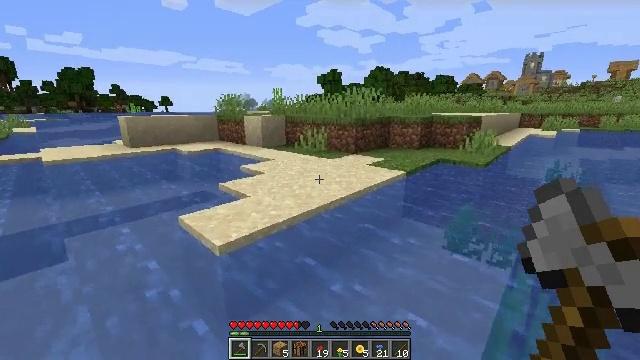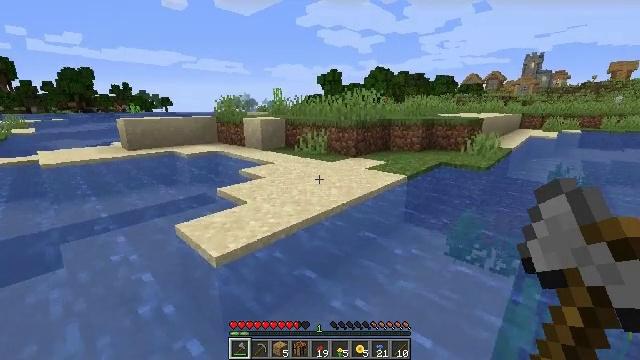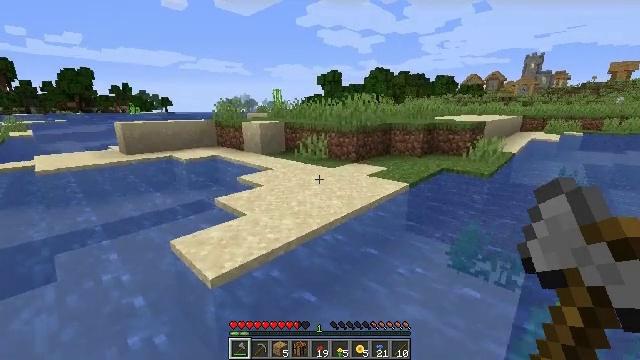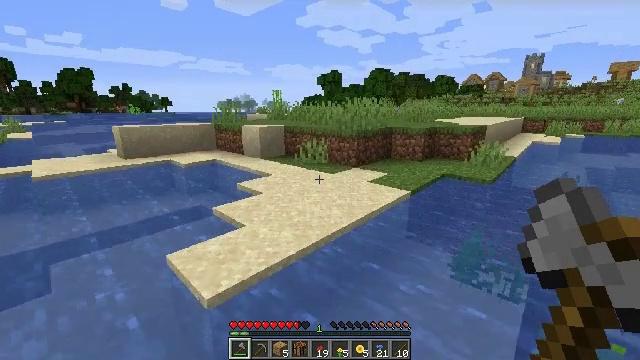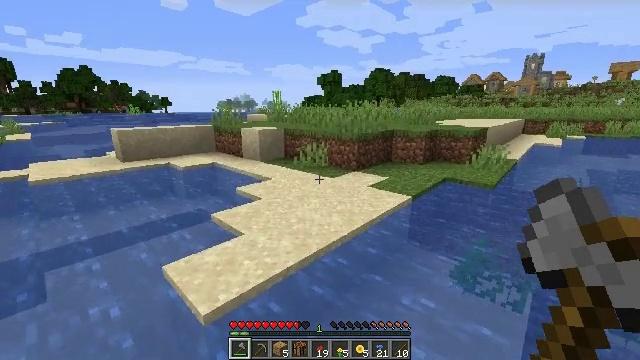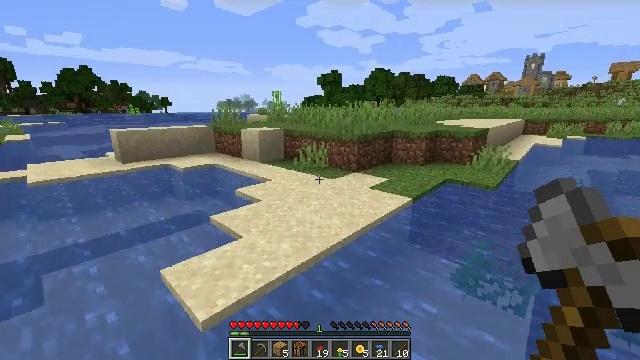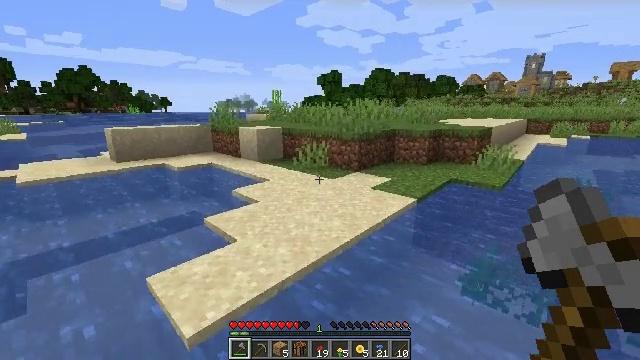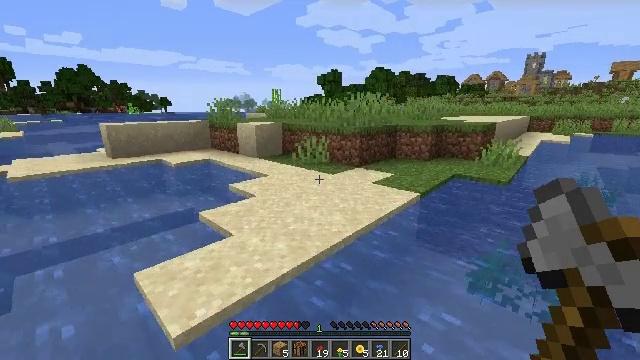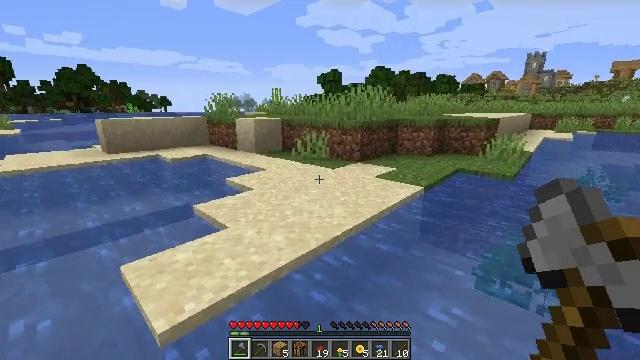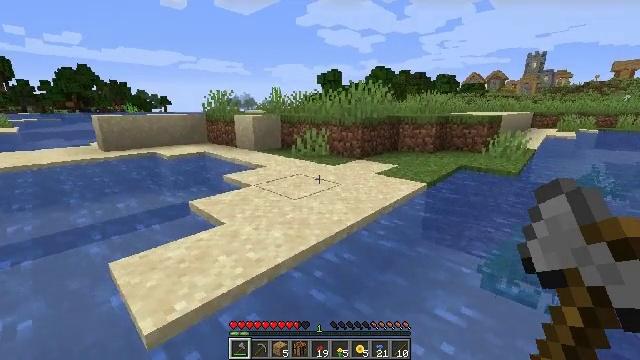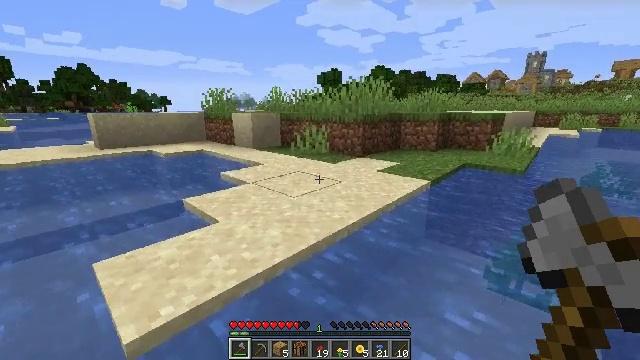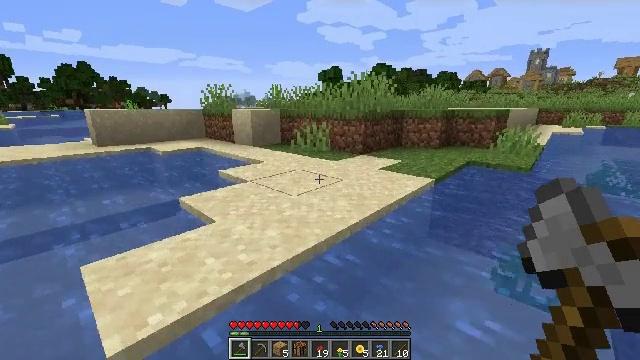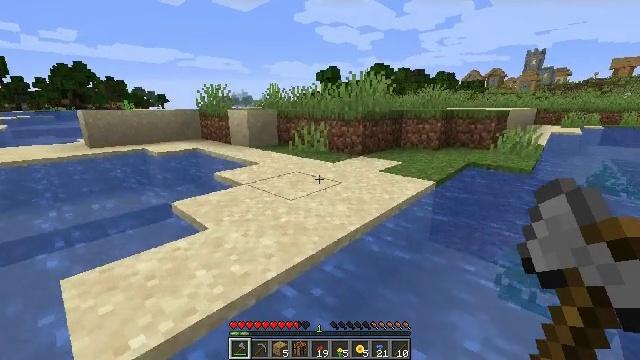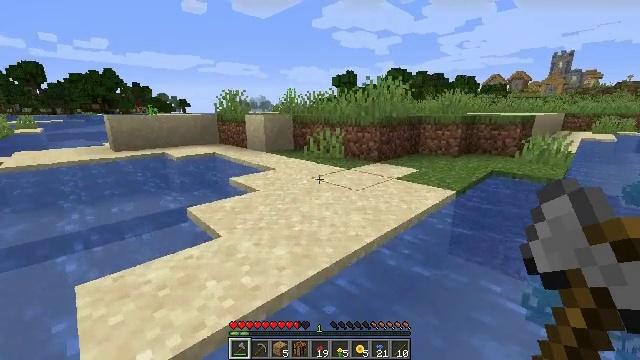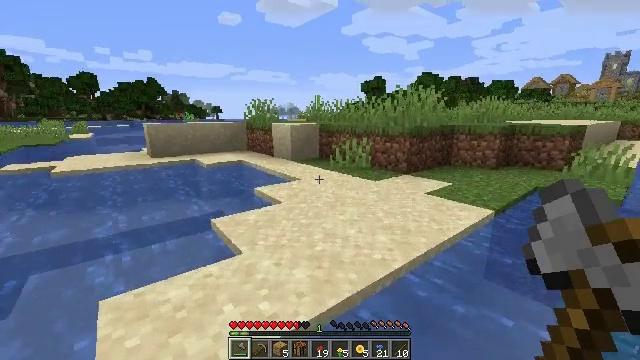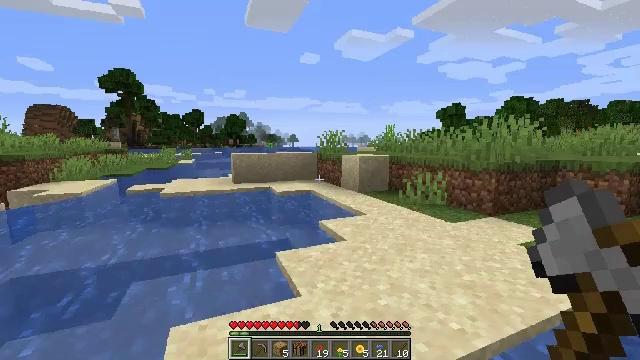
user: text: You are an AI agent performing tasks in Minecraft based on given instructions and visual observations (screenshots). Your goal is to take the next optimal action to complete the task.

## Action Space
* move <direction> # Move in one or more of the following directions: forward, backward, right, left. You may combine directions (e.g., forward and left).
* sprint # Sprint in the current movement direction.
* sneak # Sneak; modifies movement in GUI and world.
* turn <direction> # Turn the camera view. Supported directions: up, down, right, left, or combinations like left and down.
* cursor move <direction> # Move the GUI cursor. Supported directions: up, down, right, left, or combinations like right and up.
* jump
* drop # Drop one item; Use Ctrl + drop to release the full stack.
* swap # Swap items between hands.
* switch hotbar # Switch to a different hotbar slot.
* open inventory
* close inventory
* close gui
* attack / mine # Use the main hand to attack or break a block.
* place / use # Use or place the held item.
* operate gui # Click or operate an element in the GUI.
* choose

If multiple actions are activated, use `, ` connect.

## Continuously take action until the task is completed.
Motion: motion action
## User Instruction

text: Gather sugar cane for crafting.
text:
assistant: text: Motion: move forward, jump
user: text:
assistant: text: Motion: move forward, jump
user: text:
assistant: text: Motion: move forward, jump
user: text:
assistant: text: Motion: move forward, jump
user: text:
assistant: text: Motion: move forward, jump
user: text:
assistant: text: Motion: move forward, jump
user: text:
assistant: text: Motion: move forward, jump
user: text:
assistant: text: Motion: move forward, jump
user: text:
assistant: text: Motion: move forward, jump
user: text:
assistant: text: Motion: move forward, jump
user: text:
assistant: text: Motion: move forward, jump
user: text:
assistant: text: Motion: move forward, jump
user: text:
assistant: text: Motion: move forward, turn left, jump
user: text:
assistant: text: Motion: move forward, turn left and up, jump
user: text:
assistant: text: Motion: move forward, turn left and up, jump
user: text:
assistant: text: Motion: move forward, turn up, jump
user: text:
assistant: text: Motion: move forward, jump
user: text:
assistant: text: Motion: move forward, jump
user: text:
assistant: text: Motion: move forward, jump
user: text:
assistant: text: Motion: move forward, jump
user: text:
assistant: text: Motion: move forward, jump
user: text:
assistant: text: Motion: move forward, jump
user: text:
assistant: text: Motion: move forward, jump
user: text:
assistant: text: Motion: move forward, jump
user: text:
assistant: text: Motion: move forward, turn right and down, jump
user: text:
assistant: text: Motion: move forward, turn right and down, jump
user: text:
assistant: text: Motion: move forward, turn down, jump
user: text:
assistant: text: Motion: move forward, turn right and down
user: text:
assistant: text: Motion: move forward, turn right and down
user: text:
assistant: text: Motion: move forward